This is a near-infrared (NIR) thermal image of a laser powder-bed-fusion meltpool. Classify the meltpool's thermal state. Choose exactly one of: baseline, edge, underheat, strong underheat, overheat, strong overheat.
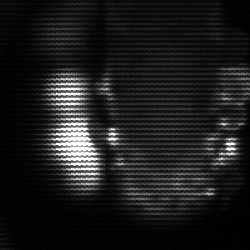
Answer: strong underheat